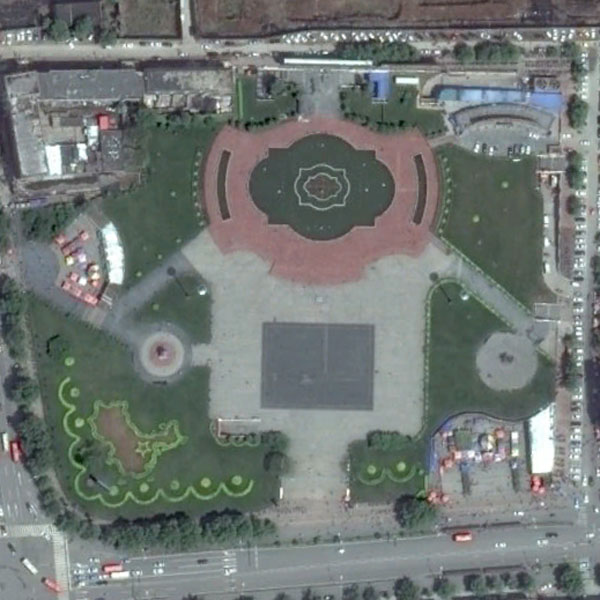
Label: Square